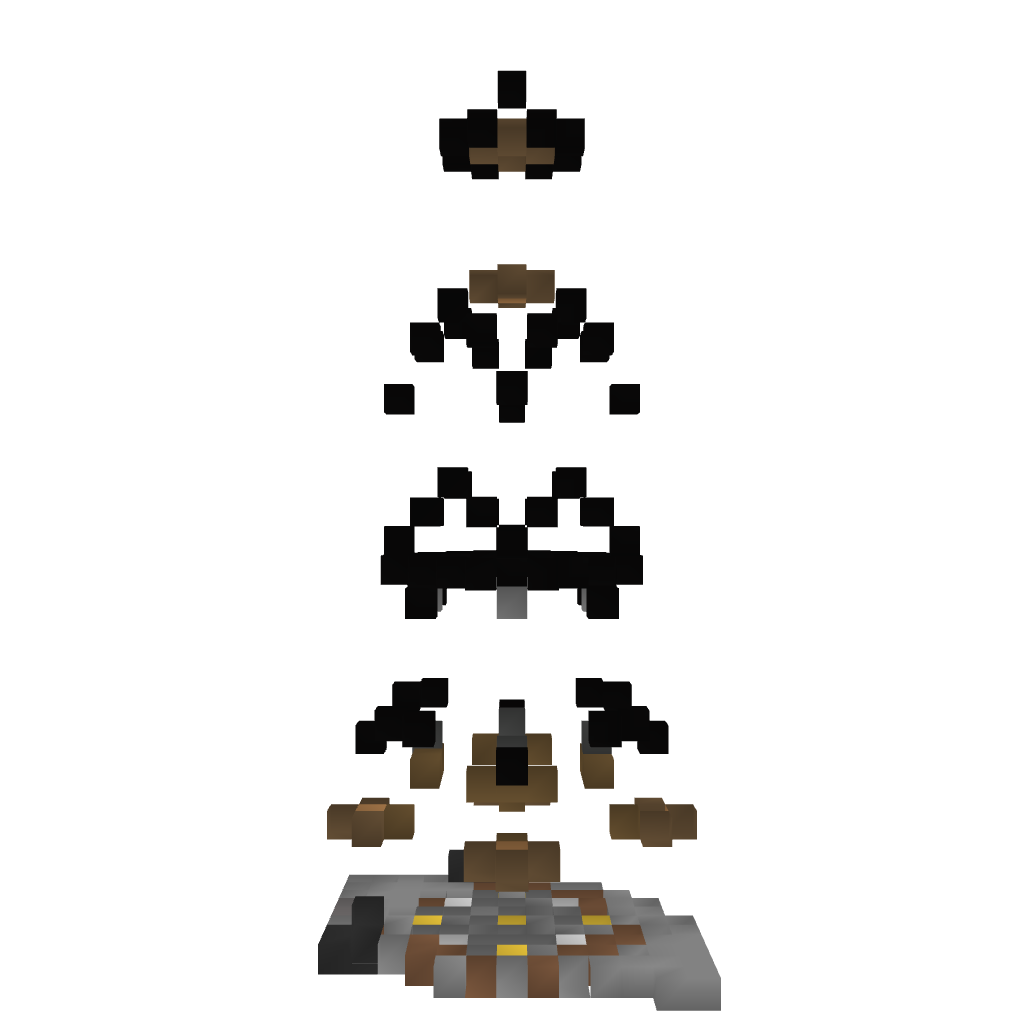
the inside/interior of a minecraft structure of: White Tower